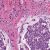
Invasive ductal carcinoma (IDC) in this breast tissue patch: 0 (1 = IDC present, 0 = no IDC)